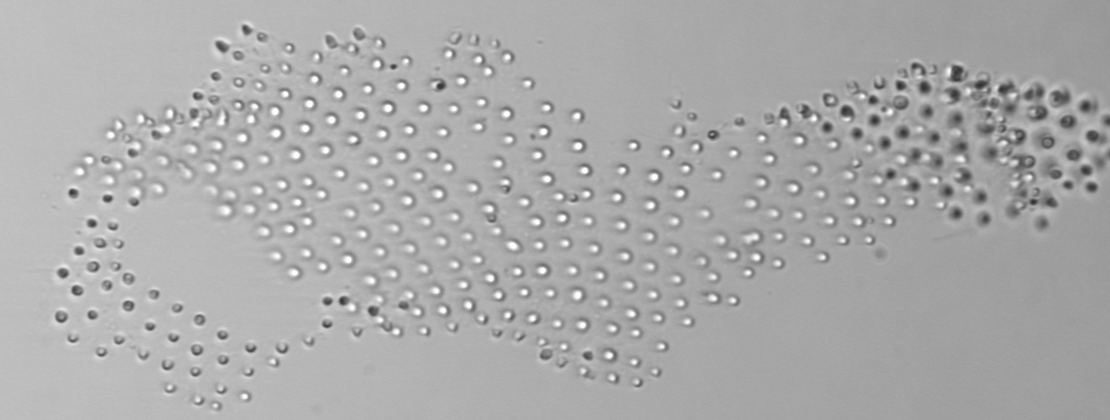
Label: Parvicorbicula_socialis